Field crop: maize
Growth stage: 2
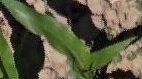
Species: maize